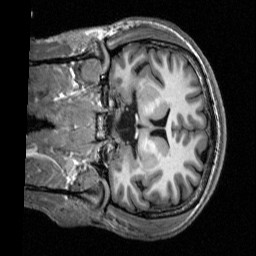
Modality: T1w
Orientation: coronal
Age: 29
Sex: male
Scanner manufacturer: siemens
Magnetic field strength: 3 T
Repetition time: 2.53 s
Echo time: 0.00277 s